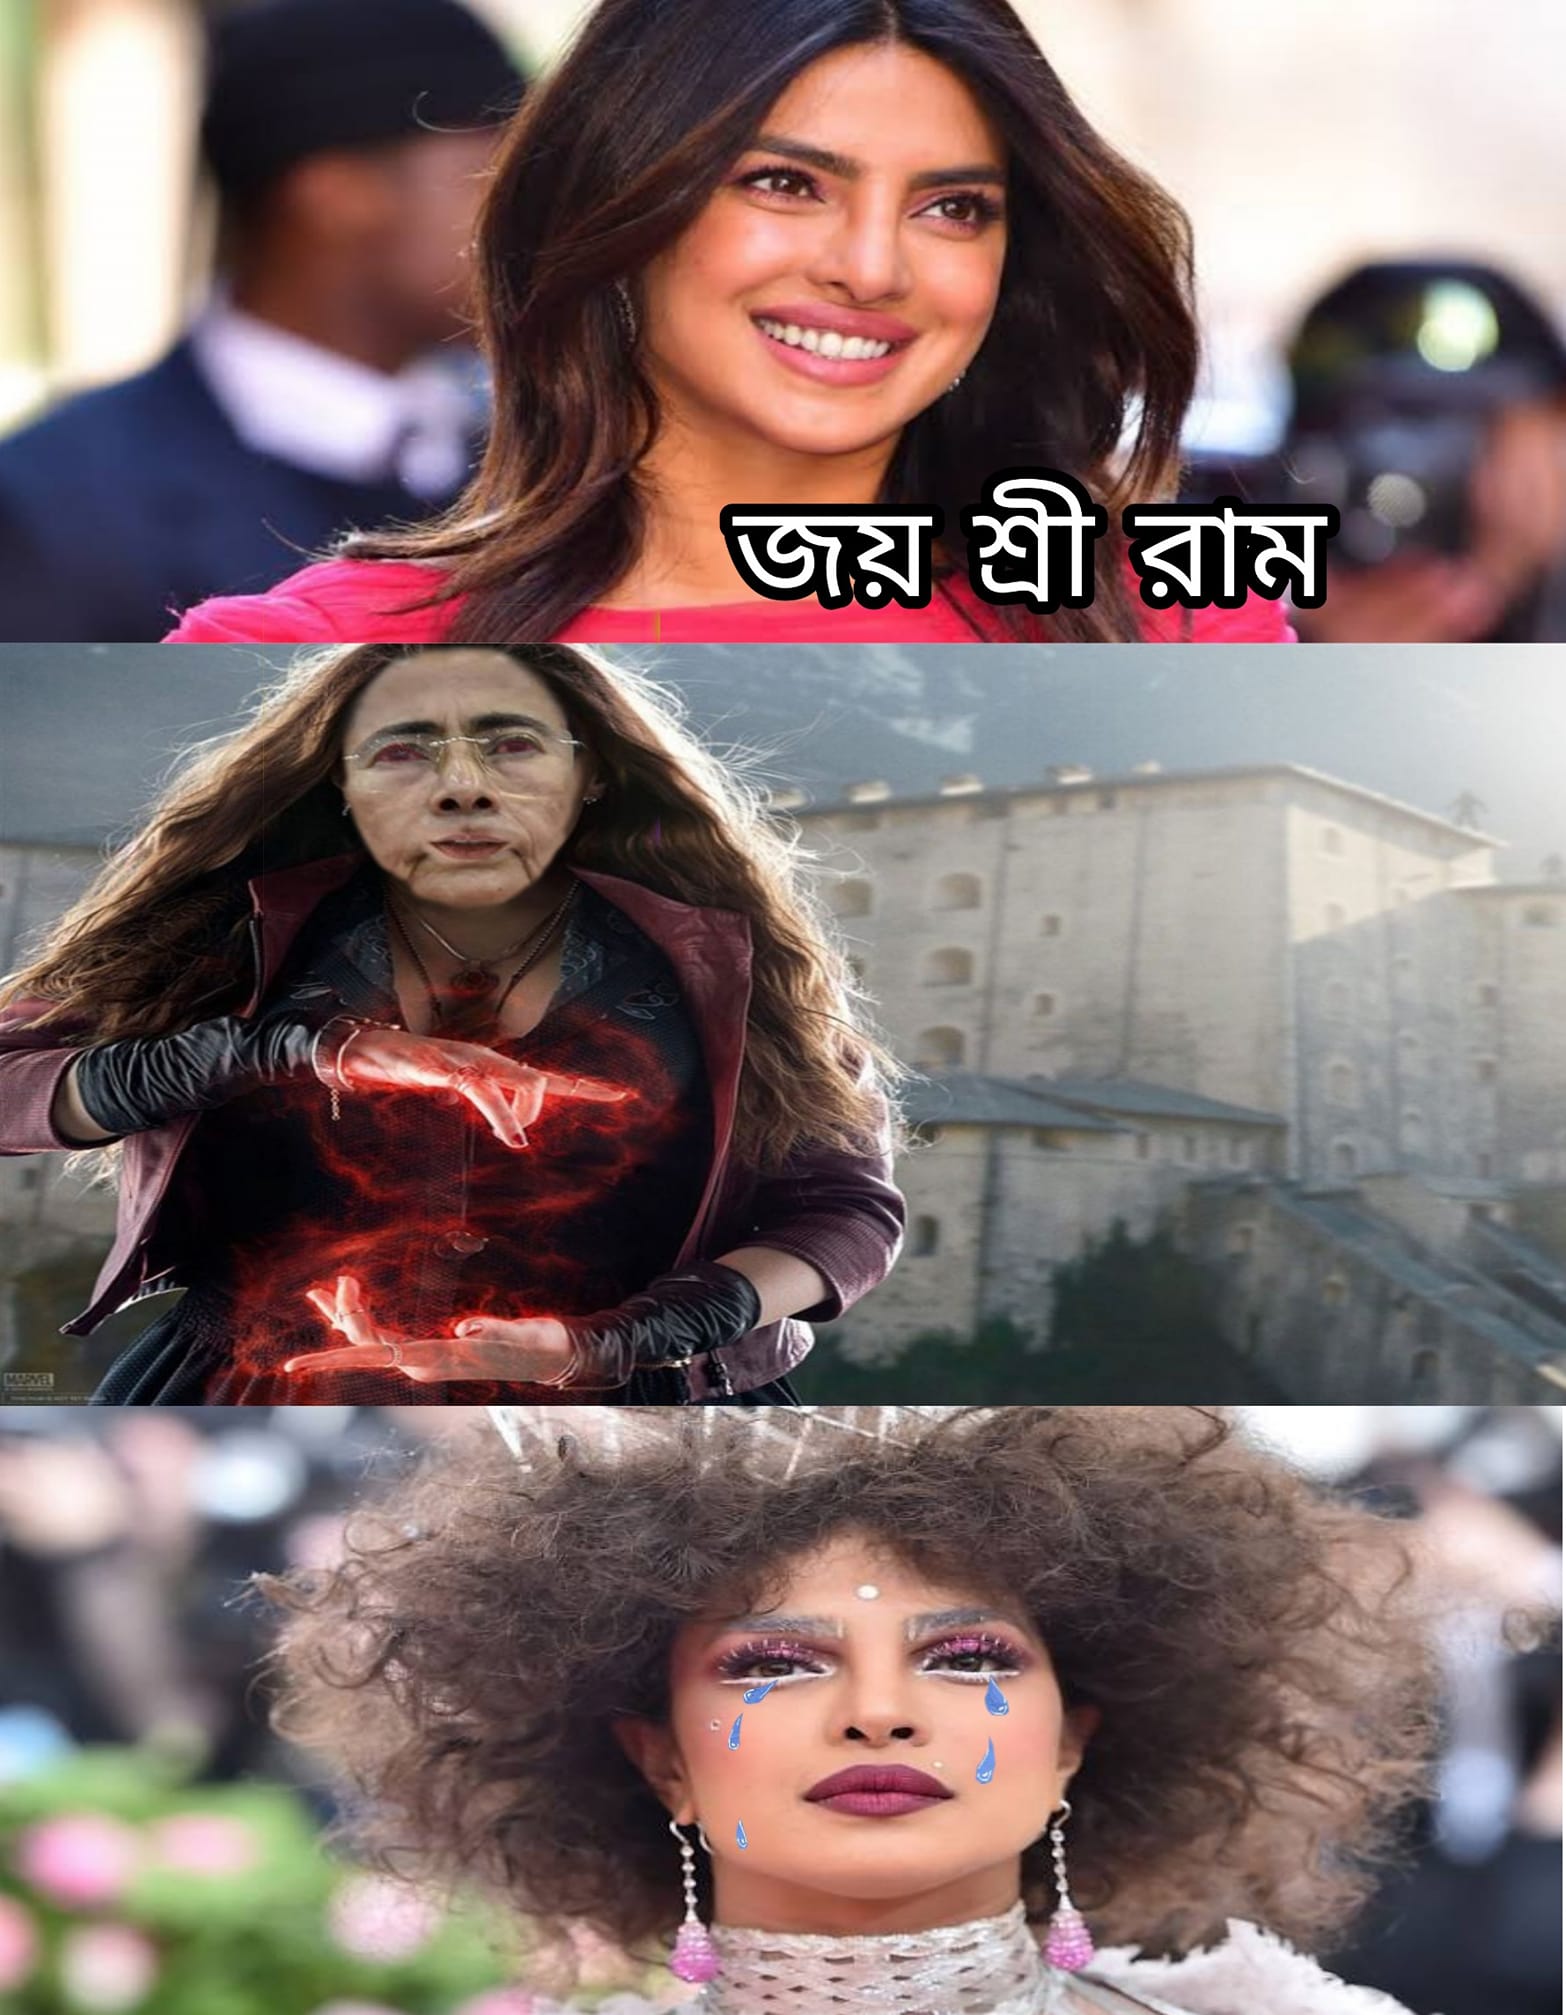
Caption: জয় শ্রী রাম
Label: hate